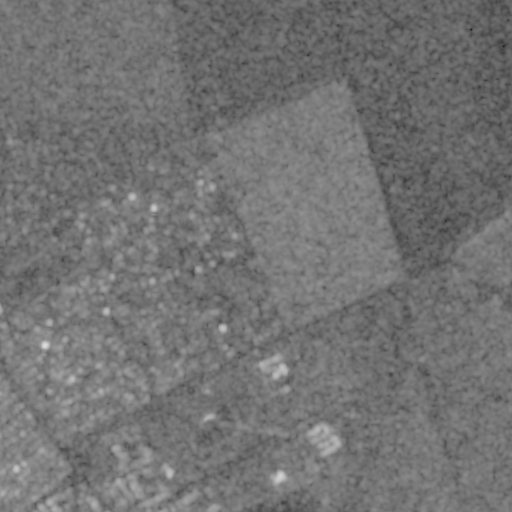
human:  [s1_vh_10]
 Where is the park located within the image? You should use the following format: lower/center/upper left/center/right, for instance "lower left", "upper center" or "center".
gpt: The park is located in the lower left of the image.
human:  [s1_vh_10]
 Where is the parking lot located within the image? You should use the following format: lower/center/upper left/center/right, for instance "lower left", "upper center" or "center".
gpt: The parking lot is located in the lower left of the image.
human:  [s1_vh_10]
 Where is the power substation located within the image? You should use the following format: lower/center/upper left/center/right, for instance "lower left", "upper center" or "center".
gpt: The power substation is located in the lower left of the image.
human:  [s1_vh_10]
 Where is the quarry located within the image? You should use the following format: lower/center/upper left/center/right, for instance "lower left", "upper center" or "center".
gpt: The quarry is located in the lower center of the image.
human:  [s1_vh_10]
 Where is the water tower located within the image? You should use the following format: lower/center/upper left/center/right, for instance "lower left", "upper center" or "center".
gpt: The water tower is located in the lower left of the image.
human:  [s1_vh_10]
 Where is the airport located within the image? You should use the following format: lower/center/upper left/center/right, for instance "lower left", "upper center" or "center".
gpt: There is no airport in the image.

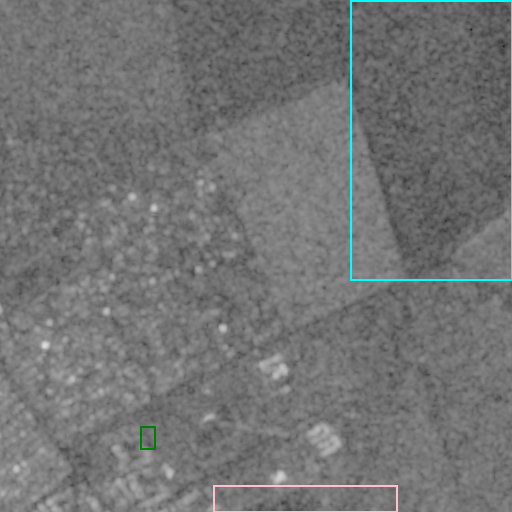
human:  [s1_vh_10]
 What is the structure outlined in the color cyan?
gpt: The structure outlined in cyan is a crop field.
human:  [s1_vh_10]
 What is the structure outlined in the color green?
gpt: The structure outlined in green is a parking lot.
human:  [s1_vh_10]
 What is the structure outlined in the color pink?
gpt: The structure outlined in pink is a quarry.
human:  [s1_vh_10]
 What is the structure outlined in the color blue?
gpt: There is no blue outline.